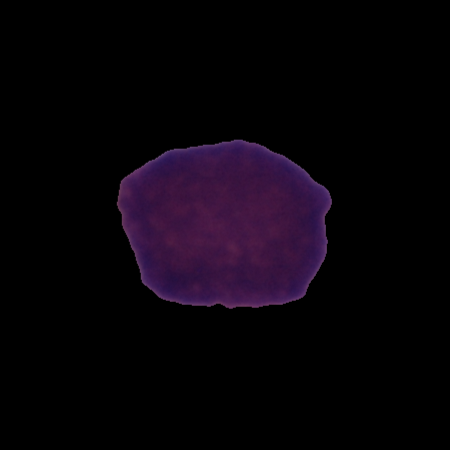
Label: healthy